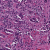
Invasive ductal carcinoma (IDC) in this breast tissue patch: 1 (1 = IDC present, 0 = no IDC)